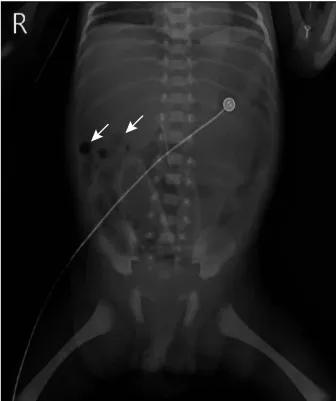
Abdominal x-ray findings of the neonatal gastric perforation before and after perforation. The abdominal x-ray findings after perforation. The white arrow indicates pneumoperitoneum.
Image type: radiology (x_ray)